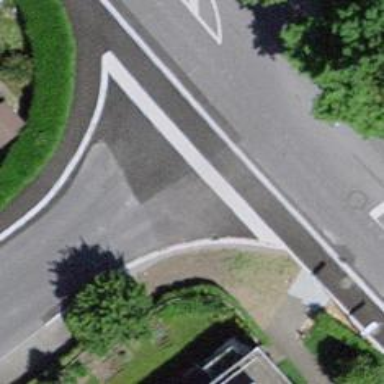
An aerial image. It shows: Unmarked road crossing.